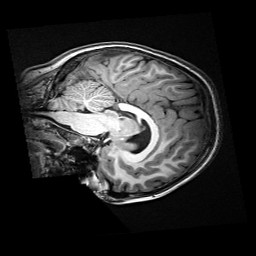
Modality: T1w
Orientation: sagittal
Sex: female